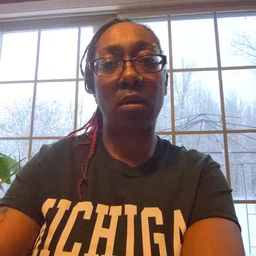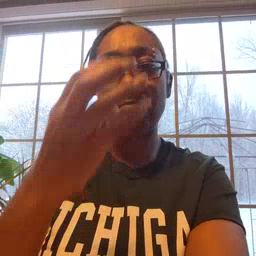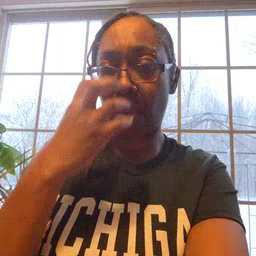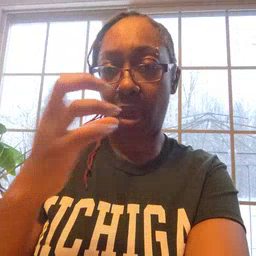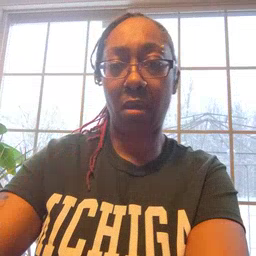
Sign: mad